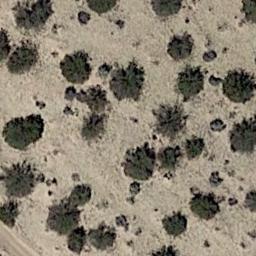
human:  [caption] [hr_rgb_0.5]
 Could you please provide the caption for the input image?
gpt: Some disconnected chaparrals grow in the desert .

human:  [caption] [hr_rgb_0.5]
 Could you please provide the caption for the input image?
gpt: The chaparral is consist of sparse bushes on the desert .

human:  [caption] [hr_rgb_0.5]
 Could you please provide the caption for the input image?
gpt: Chaparral is evenly distributed on the sand .

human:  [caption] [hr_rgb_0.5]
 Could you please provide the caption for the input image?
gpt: Only scattered weeds can be seen in this desert .

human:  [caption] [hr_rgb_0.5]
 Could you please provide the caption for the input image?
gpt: The chaparral is not evenly distributed .